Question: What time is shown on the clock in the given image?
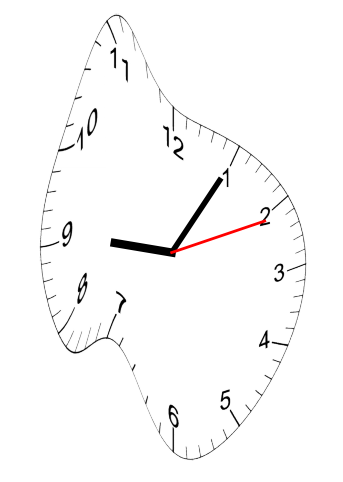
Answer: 09:05:11